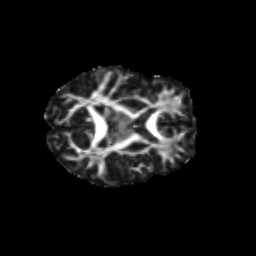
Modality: FA
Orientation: axial
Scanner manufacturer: siemens
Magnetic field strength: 3 T
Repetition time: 9.2 s
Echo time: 0.084 s